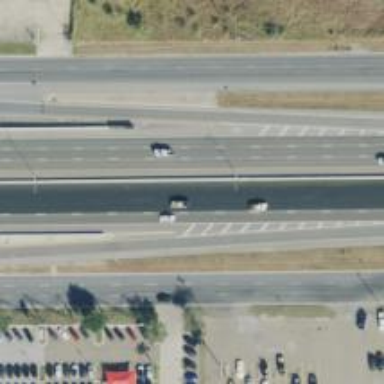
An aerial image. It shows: Asphalt motorway.